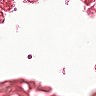
Metastatic tissue present: no